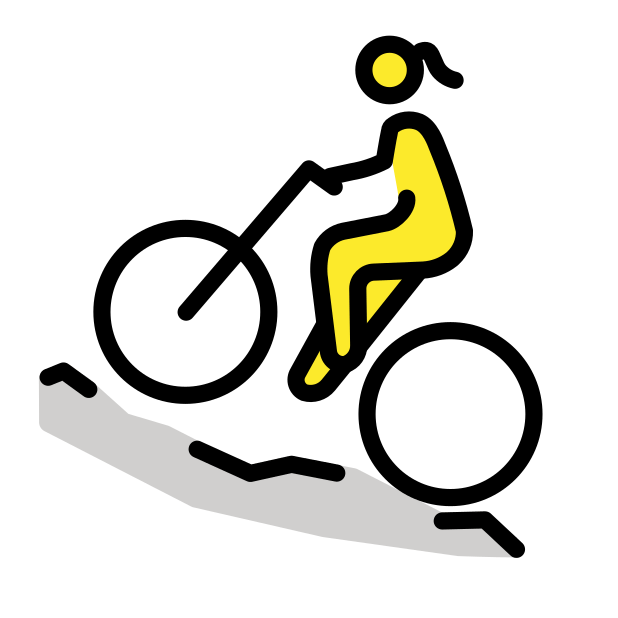
woman mountain biking